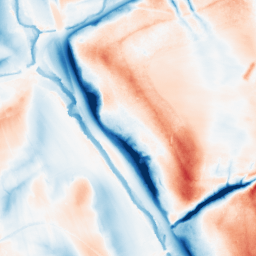
Category: classical
Decomposition family: gaussian_anisotropic
Decomposition parameters: sigma_x: 20
sigma_y: 5
Upsampling method: quartic
Upsampling parameters: scale: 4
Upsampling scale: 4